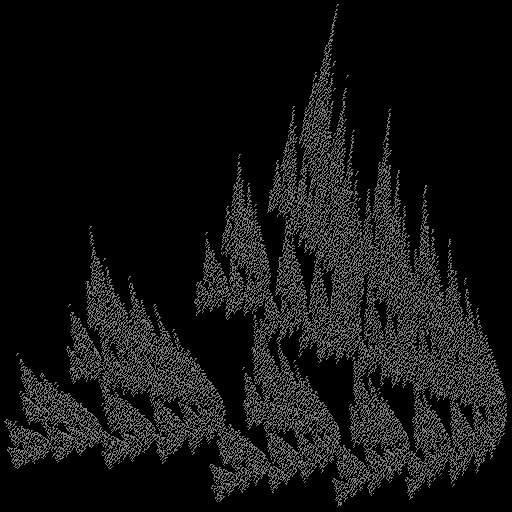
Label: watersprite